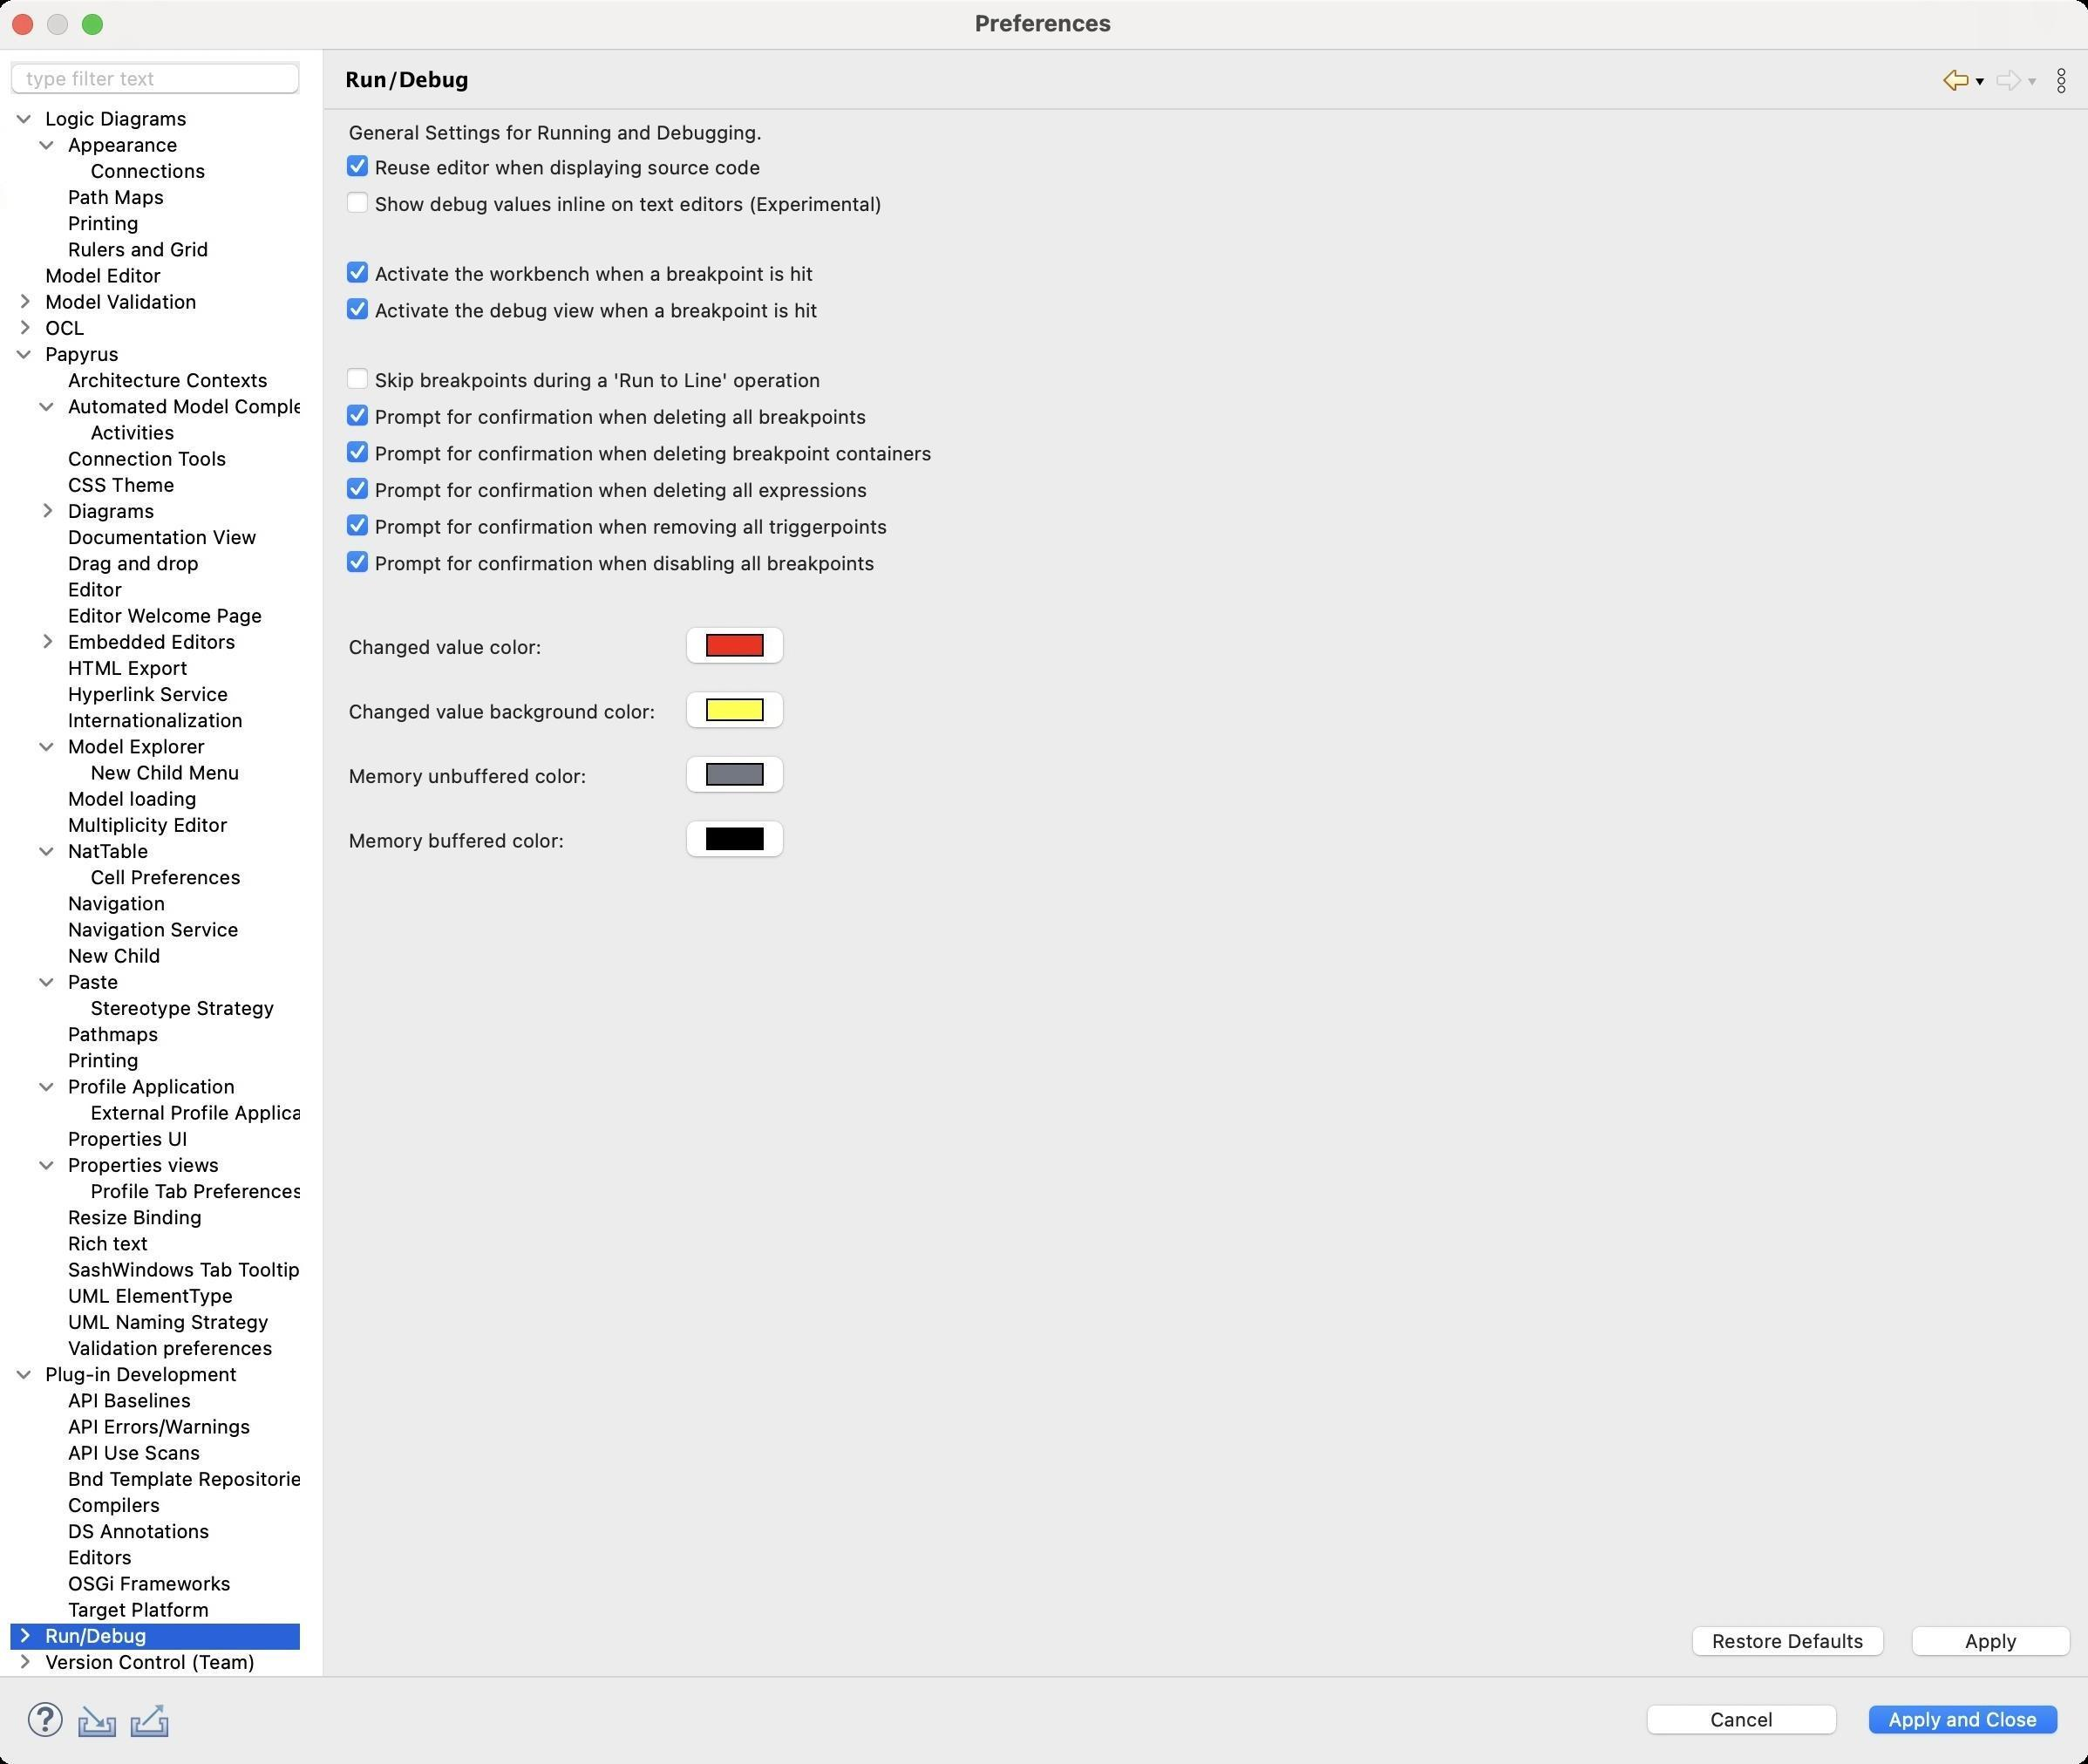
Accessibility tree:
{"name": "Preferences", "role": "AXWindow", "description": null, "role_description": "standard window", "value": null, "position": "480.00;38.00", "size": "1199;1012", "children": [{"name": "Apply_and_Close", "role": "AXButton", "description": null, "role_description": "button", "value": null, "position": "1067.00;974.00", "size": "120;27", "children": []}, {"name": "Cancel", "role": "AXButton", "description": null, "role_description": "button", "value": null, "position": "940.00;974.00", "size": "120;27", "children": []}, {"name": null, "role": "AXToolbar", "description": null, "role_description": "toolbar", "value": null, "position": "12.00;972.00", "size": "90;30", "children": [{"name": "Help", "role": "AXCheckBox", "description": null, "role_description": "checkbox", "value": 0, "position": "12.00;972.00", "size": "30;30", "children": []}, {"name": "Import", "role": "AXButton", "description": null, "role_description": "button", "value": null, "position": "42.00;972.00", "size": "30;30", "children": []}, {"name": "Export", "role": "AXButton", "description": null, "role_description": "button", "value": null, "position": "72.00;972.00", "size": "30;30", "children": []}]}, {"name": null, "role": "AXScrollArea", "description": null, "role_description": "scroll area", "value": null, "position": "199.00;69.00", "size": "995;887", "children": [{"name": "Apply", "role": "AXButton", "description": null, "role_description": "button", "value": null, "position": "1092.00;929.00", "size": "102;27", "children": []}, {"name": "Restore_Defaults", "role": "AXButton", "description": null, "role_description": "button", "value": null, "position": "966.00;929.00", "size": "121;27", "children": []}, {"name": "Color_Selector", "role": "AXButton", "description": null, "role_description": "button", "value": null, "position": "388.00;466.00", "size": "69;32", "children": []}, {"name": null, "role": "AXStaticText", "description": null, "role_description": "text", "value": "Memory buffered color:", "position": "199.00;475.00", "size": "128;14", "children": []}, {"name": "Color_Selector", "role": "AXButton", "description": null, "role_description": "button", "value": null, "position": "388.00;429.00", "size": "69;32", "children": []}, {"name": null, "role": "AXStaticText", "description": null, "role_description": "text", "value": "Memory unbuffered color:", "position": "199.00;438.00", "size": "141;14", "children": []}, {"name": "Color_Selector", "role": "AXButton", "description": null, "role_description": "button", "value": null, "position": "388.00;392.00", "size": "69;32", "children": []}, {"name": null, "role": "AXStaticText", "description": null, "role_description": "text", "value": "Changed value background color:", "position": "199.00;401.00", "size": "181;14", "children": []}, {"name": "Color_Selector", "role": "AXButton", "description": null, "role_description": "button", "value": null, "position": "388.00;355.00", "size": "69;32", "children": []}, {"name": null, "role": "AXStaticText", "description": null, "role_description": "text", "value": "Changed value color:", "position": "199.00;364.00", "size": "115;14", "children": []}, {"name": null, "role": "AXStaticText", "description": null, "role_description": "text", "value": "", "position": "199.00;336.00", "size": "995;14", "children": []}, {"name": "Prompt_for_confirmation_when_disabling_all_breakpoints", "role": "AXCheckBox", "description": null, "role_description": "checkbox", "value": 1, "position": "199.00;315.00", "size": "308;16", "children": []}, {"name": "Prompt_for_confirmation_when_removing_all_triggerpoints", "role": "AXCheckBox", "description": null, "role_description": "checkbox", "value": 1, "position": "199.00;294.00", "size": "315;16", "children": []}, {"name": "Prompt_for_confirmation_when_deleting_all_expressions", "role": "AXCheckBox", "description": null, "role_description": "checkbox", "value": 1, "position": "199.00;273.00", "size": "304;16", "children": []}, {"name": "Prompt_for_confirmation_when_deleting_breakpoint_containers", "role": "AXCheckBox", "description": null, "role_description": "checkbox", "value": 1, "position": "199.00;252.00", "size": "341;16", "children": []}, {"name": "Prompt_for_confirmation_when_deleting_all_breakpoints", "role": "AXCheckBox", "description": null, "role_description": "checkbox", "value": 1, "position": "199.00;231.00", "size": "303;16", "children": []}, {"name": "Skip_breakpoints_during_a_'Run_to_Line'_operation", "role": "AXCheckBox", "description": null, "role_description": "checkbox", "value": 0, "position": "199.00;210.00", "size": "277;16", "children": []}, {"name": null, "role": "AXStaticText", "description": null, "role_description": "text", "value": "", "position": "199.00;191.00", "size": "995;14", "children": []}, {"name": "Activate_the_debug_view_when_a_breakpoint_is_hit", "role": "AXCheckBox", "description": null, "role_description": "checkbox", "value": 1, "position": "199.00;170.00", "size": "275;16", "children": []}, {"name": "Activate_the_workbench_when_a_breakpoint_is_hit", "role": "AXCheckBox", "description": null, "role_description": "checkbox", "value": 1, "position": "199.00;149.00", "size": "273;16", "children": []}, {"name": null, "role": "AXStaticText", "description": null, "role_description": "text", "value": "", "position": "199.00;130.00", "size": "995;14", "children": []}, {"name": "Show_debug_values_inline_on_text_editors_(Experimental)", "role": "AXCheckBox", "description": null, "role_description": "checkbox", "value": 0, "position": "199.00;109.00", "size": "313;16", "children": []}, {"name": "Reuse_editor_when_displaying_source_code", "role": "AXCheckBox", "description": null, "role_description": "checkbox", "value": 1, "position": "199.00;88.00", "size": "243;16", "children": []}, {"name": null, "role": "AXStaticText", "description": null, "role_description": "text", "value": "General Settings for Running and Debugging.", "position": "199.00;69.00", "size": "995;14", "children": []}]}, {"name": null, "role": "AXToolbar", "description": "", "role_description": "toolbar", "value": null, "position": "1112.00;35.00", "size": "82;22", "children": [{"name": "Back_to_Target_Platform", "role": "AXMenuButton", "description": null, "role_description": "menu button", "value": null, "position": "1112.00;35.00", "size": "22;22", "children": []}, {"name": "Forward", "role": "AXMenuButton", "description": null, "role_description": "menu button", "value": null, "position": "1142.00;35.00", "size": "22;22", "children": []}, {"name": "Additional_Dialog_Actions", "role": "AXButton", "description": null, "role_description": "button", "value": null, "position": "1172.00;35.00", "size": "22;22", "children": []}]}, {"name": null, "role": "AXStaticText", "description": "", "role_description": "text", "value": "Run/Debug", "position": "196.00;35.00", "size": "909;21", "children": []}, {"name": null, "role": "AXSplitter", "description": null, "role_description": "splitter", "value": 180, "position": "180.00;28.00", "size": "5;933", "children": []}, {"name": null, "role": "AXScrollArea", "description": null, "role_description": "scroll area", "value": null, "position": "7.00;59.00", "size": "166;902", "children": [{"name": null, "role": "AXOutline", "description": null, "role_description": "outline", "value": null, "position": "7.00;-554.00", "size": "217;1515", "children": [{"name": null, "role": "AXRow", "description": null, "role_description": "outline row", "value": null, "position": "7.00;-554.00", "size": "217;15", "children": [{"name": null, "role": "AXGroup", "description": null, "role_description": "group", "value": null, "position": "7.00;-554.00", "size": "217;15", "children": [{"name": null, "role": "AXDisclosureTriangle", "description": null, "role_description": "disclosure triangle", "value": 0, "position": "9.00;-554.00", "size": "12;14", "children": []}, {"name": null, "role": "AXStaticText", "description": null, "role_description": "text", "value": "General", "position": "25.00;-554.00", "size": "198;14", "children": []}]}]}, {"name": null, "role": "AXRow", "description": null, "role_description": "outline row", "value": null, "position": "7.00;-539.00", "size": "217;15", "children": [{"name": null, "role": "AXGroup", "description": null, "role_description": "group", "value": null, "position": "7.00;-539.00", "size": "217;15", "children": [{"name": null, "role": "AXDisclosureTriangle", "description": null, "role_description": "disclosure triangle", "value": 0, "position": "9.00;-539.00", "size": "12;14", "children": []}, {"name": null, "role": "AXStaticText", "description": null, "role_description": "text", "value": "Alf", "position": "25.00;-539.00", "size": "198;14", "children": []}]}]}, {"name": null, "role": "AXRow", "description": null, "role_description": "outline row", "value": null, "position": "7.00;-524.00", "size": "217;15", "children": [{"name": null, "role": "AXGroup", "description": null, "role_description": "group", "value": null, "position": "7.00;-524.00", "size": "217;15", "children": [{"name": null, "role": "AXDisclosureTriangle", "description": null, "role_description": "disclosure triangle", "value": 0, "position": "9.00;-524.00", "size": "12;14", "children": []}, {"name": null, "role": "AXStaticText", "description": null, "role_description": "text", "value": "Ant", "position": "25.00;-524.00", "size": "198;14", "children": []}]}]}, {"name": null, "role": "AXRow", "description": null, "role_description": "outline row", "value": null, "position": "7.00;-509.00", "size": "217;15", "children": [{"name": null, "role": "AXGroup", "description": null, "role_description": "group", "value": null, "position": "7.00;-509.00", "size": "217;15", "children": [{"name": null, "role": "AXDisclosureTriangle", "description": null, "role_description": "disclosure triangle", "value": 0, "position": "9.00;-509.00", "size": "12;14", "children": []}, {"name": null, "role": "AXStaticText", "description": null, "role_description": "text", "value": "Context", "position": "25.00;-509.00", "size": "198;14", "children": []}]}]}, {"name": null, "role": "AXRow", "description": null, "role_description": "outline row", "value": null, "position": "7.00;-494.00", "size": "217;15", "children": [{"name": null, "role": "AXGroup", "description": null, "role_description": "group", "value": null, "position": "7.00;-494.00", "size": "217;15", "children": [{"name": null, "role": "AXDisclosureTriangle", "description": null, "role_description": "disclosure triangle", "value": 0, "position": "9.00;-494.00", "size": "12;14", "children": []}, {"name": null, "role": "AXStaticText", "description": null, "role_description": "text", "value": "CSS", "position": "25.00;-494.00", "size": "198;14", "children": []}]}]}, {"name": null, "role": "AXRow", "description": null, "role_description": "outline row", "value": null, "position": "7.00;-479.00", "size": "217;15", "children": [{"name": null, "role": "AXGroup", "description": null, "role_description": "group", "value": null, "position": "7.00;-479.00", "size": "217;15", "children": [{"name": null, "role": "AXDisclosureTriangle", "description": null, "role_description": "disclosure triangle", "value": 0, "position": "9.00;-479.00", "size": "12;14", "children": []}, {"name": null, "role": "AXStaticText", "description": null, "role_description": "text", "value": "EMF Compare", "position": "25.00;-479.00", "size": "198;14", "children": []}]}]}, {"name": null, "role": "AXRow", "description": null, "role_description": "outline row", "value": null, "position": "7.00;-464.00", "size": "217;15", "children": [{"name": null, "role": "AXGroup", "description": null, "role_description": "group", "value": null, "position": "7.00;-464.00", "size": "217;15", "children": [{"name": null, "role": "AXDisclosureTriangle", "description": null, "role_description": "disclosure triangle", "value": 0, "position": "9.00;-464.00", "size": "12;14", "children": []}, {"name": null, "role": "AXStaticText", "description": null, "role_description": "text", "value": "Help", "position": "25.00;-464.00", "size": "198;14", "children": []}]}]}, {"name": null, "role": "AXRow", "description": null, "role_description": "outline row", "value": null, "position": "7.00;-449.00", "size": "217;15", "children": [{"name": null, "role": "AXGroup", "description": null, "role_description": "group", "value": null, "position": "7.00;-449.00", "size": "217;15", "children": [{"name": null, "role": "AXDisclosureTriangle", "description": null, "role_description": "disclosure triangle", "value": 0, "position": "9.00;-449.00", "size": "12;14", "children": []}, {"name": null, "role": "AXStaticText", "description": null, "role_description": "text", "value": "Install/Update", "position": "25.00;-449.00", "size": "198;14", "children": []}]}]}, {"name": null, "role": "AXRow", "description": null, "role_description": "outline row", "value": null, "position": "7.00;-434.00", "size": "217;15", "children": [{"name": null, "role": "AXGroup", "description": null, "role_description": "group", "value": null, "position": "7.00;-434.00", "size": "217;15", "children": [{"name": null, "role": "AXDisclosureTriangle", "description": null, "role_description": "disclosure triangle", "value": 1, "position": "9.00;-434.00", "size": "12;14", "children": []}, {"name": null, "role": "AXStaticText", "description": null, "role_description": "text", "value": "Java", "position": "25.00;-434.00", "size": "198;14", "children": []}]}]}, {"name": null, "role": "AXRow", "description": null, "role_description": "outline row", "value": null, "position": "7.00;-419.00", "size": "217;15", "children": [{"name": null, "role": "AXGroup", "description": null, "role_description": "group", "value": null, "position": "7.00;-419.00", "size": "217;15", "children": [{"name": null, "role": "AXDisclosureTriangle", "description": null, "role_description": "disclosure triangle", "value": 0, "position": "22.00;-419.00", "size": "12;14", "children": []}, {"name": null, "role": "AXStaticText", "description": null, "role_description": "text", "value": "Appearance", "position": "38.00;-419.00", "size": "185;14", "children": []}]}]}, {"name": null, "role": "AXRow", "description": null, "role_description": "outline row", "value": null, "position": "7.00;-404.00", "size": "217;15", "children": [{"name": null, "role": "AXGroup", "description": null, "role_description": "group", "value": null, "position": "7.00;-404.00", "size": "217;15", "children": [{"name": null, "role": "AXDisclosureTriangle", "description": null, "role_description": "disclosure triangle", "value": 0, "position": "22.00;-404.00", "size": "12;14", "children": []}, {"name": null, "role": "AXStaticText", "description": null, "role_description": "text", "value": "Build Path", "position": "38.00;-404.00", "size": "185;14", "children": []}]}]}, {"name": null, "role": "AXRow", "description": null, "role_description": "outline row", "value": null, "position": "7.00;-389.00", "size": "217;15", "children": [{"name": null, "role": "AXStaticText", "description": null, "role_description": "text", "value": "Bytecode Outline", "position": "38.00;-389.00", "size": "185;14", "children": []}]}, {"name": null, "role": "AXRow", "description": null, "role_description": "outline row", "value": null, "position": "7.00;-374.00", "size": "217;15", "children": [{"name": null, "role": "AXGroup", "description": null, "role_description": "group", "value": null, "position": "7.00;-374.00", "size": "217;15", "children": [{"name": null, "role": "AXDisclosureTriangle", "description": null, "role_description": "disclosure triangle", "value": 0, "position": "22.00;-374.00", "size": "12;14", "children": []}, {"name": null, "role": "AXStaticText", "description": null, "role_description": "text", "value": "Code Style", "position": "38.00;-374.00", "size": "185;14", "children": []}]}]}, {"name": null, "role": "AXRow", "description": null, "role_description": "outline row", "value": null, "position": "7.00;-359.00", "size": "217;15", "children": [{"name": null, "role": "AXGroup", "description": null, "role_description": "group", "value": null, "position": "7.00;-359.00", "size": "217;15", "children": [{"name": null, "role": "AXDisclosureTriangle", "description": null, "role_description": "disclosure triangle", "value": 1, "position": "22.00;-359.00", "size": "12;14", "children": []}, {"name": null, "role": "AXStaticText", "description": null, "role_description": "text", "value": "Compiler", "position": "38.00;-359.00", "size": "185;14", "children": []}]}]}, {"name": null, "role": "AXRow", "description": null, "role_description": "outline row", "value": null, "position": "7.00;-344.00", "size": "217;15", "children": [{"name": null, "role": "AXStaticText", "description": null, "role_description": "text", "value": "Building", "position": "51.00;-344.00", "size": "172;14", "children": []}]}, {"name": null, "role": "AXRow", "description": null, "role_description": "outline row", "value": null, "position": "7.00;-329.00", "size": "217;15", "children": [{"name": null, "role": "AXStaticText", "description": null, "role_description": "text", "value": "Errors/Warnings", "position": "51.00;-329.00", "size": "172;14", "children": []}]}, {"name": null, "role": "AXRow", "description": null, "role_description": "outline row", "value": null, "position": "7.00;-314.00", "size": "217;15", "children": [{"name": null, "role": "AXStaticText", "description": null, "role_description": "text", "value": "Javadoc", "position": "51.00;-314.00", "size": "172;14", "children": []}]}, {"name": null, "role": "AXRow", "description": null, "role_description": "outline row", "value": null, "position": "7.00;-299.00", "size": "217;15", "children": [{"name": null, "role": "AXStaticText", "description": null, "role_description": "text", "value": "Task Tags", "position": "51.00;-299.00", "size": "172;14", "children": []}]}, {"name": null, "role": "AXRow", "description": null, "role_description": "outline row", "value": null, "position": "7.00;-284.00", "size": "217;15", "children": [{"name": null, "role": "AXGroup", "description": null, "role_description": "group", "value": null, "position": "7.00;-284.00", "size": "217;15", "children": [{"name": null, "role": "AXDisclosureTriangle", "description": null, "role_description": "disclosure triangle", "value": 1, "position": "22.00;-284.00", "size": "12;14", "children": []}, {"name": null, "role": "AXStaticText", "description": null, "role_description": "text", "value": "Debug", "position": "38.00;-284.00", "size": "185;14", "children": []}]}]}, {"name": null, "role": "AXRow", "description": null, "role_description": "outline row", "value": null, "position": "7.00;-269.00", "size": "217;15", "children": [{"name": null, "role": "AXStaticText", "description": null, "role_description": "text", "value": "Detail Formatters", "position": "51.00;-269.00", "size": "172;14", "children": []}]}, {"name": null, "role": "AXRow", "description": null, "role_description": "outline row", "value": null, "position": "7.00;-254.00", "size": "217;15", "children": [{"name": null, "role": "AXStaticText", "description": null, "role_description": "text", "value": "Heap Walking", "position": "51.00;-254.00", "size": "172;14", "children": []}]}, {"name": null, "role": "AXRow", "description": null, "role_description": "outline row", "value": null, "position": "7.00;-239.00", "size": "217;15", "children": [{"name": null, "role": "AXStaticText", "description": null, "role_description": "text", "value": "Logical Structures", "position": "51.00;-239.00", "size": "172;14", "children": []}]}, {"name": null, "role": "AXRow", "description": null, "role_description": "outline row", "value": null, "position": "7.00;-224.00", "size": "217;15", "children": [{"name": null, "role": "AXStaticText", "description": null, "role_description": "text", "value": "Primitive Display Options", "position": "51.00;-224.00", "size": "172;14", "children": []}]}, {"name": null, "role": "AXRow", "description": null, "role_description": "outline row", "value": null, "position": "7.00;-209.00", "size": "217;15", "children": [{"name": null, "role": "AXStaticText", "description": null, "role_description": "text", "value": "Step Filtering", "position": "51.00;-209.00", "size": "172;14", "children": []}]}, {"name": null, "role": "AXRow", "description": null, "role_description": "outline row", "value": null, "position": "7.00;-194.00", "size": "217;15", "children": [{"name": null, "role": "AXGroup", "description": null, "role_description": "group", "value": null, "position": "7.00;-194.00", "size": "217;15", "children": [{"name": null, "role": "AXDisclosureTriangle", "description": null, "role_description": "disclosure triangle", "value": 1, "position": "22.00;-194.00", "size": "12;14", "children": []}, {"name": null, "role": "AXStaticText", "description": null, "role_description": "text", "value": "Editor", "position": "38.00;-194.00", "size": "185;14", "children": []}]}]}, {"name": null, "role": "AXRow", "description": null, "role_description": "outline row", "value": null, "position": "7.00;-179.00", "size": "217;15", "children": [{"name": null, "role": "AXStaticText", "description": null, "role_description": "text", "value": "Code Minings", "position": "51.00;-179.00", "size": "172;14", "children": []}]}, {"name": null, "role": "AXRow", "description": null, "role_description": "outline row", "value": null, "position": "7.00;-164.00", "size": "217;15", "children": [{"name": null, "role": "AXGroup", "description": null, "role_description": "group", "value": null, "position": "7.00;-164.00", "size": "217;15", "children": [{"name": null, "role": "AXDisclosureTriangle", "description": null, "role_description": "disclosure triangle", "value": 1, "position": "35.00;-164.00", "size": "12;14", "children": []}, {"name": null, "role": "AXStaticText", "description": null, "role_description": "text", "value": "Content Assist", "position": "51.00;-164.00", "size": "172;14", "children": []}]}]}, {"name": null, "role": "AXRow", "description": null, "role_description": "outline row", "value": null, "position": "7.00;-149.00", "size": "217;15", "children": [{"name": null, "role": "AXStaticText", "description": null, "role_description": "text", "value": "Advanced", "position": "64.00;-149.00", "size": "159;14", "children": []}]}, {"name": null, "role": "AXRow", "description": null, "role_description": "outline row", "value": null, "position": "7.00;-134.00", "size": "217;15", "children": [{"name": null, "role": "AXStaticText", "description": null, "role_description": "text", "value": "Favorites", "position": "64.00;-134.00", "size": "159;14", "children": []}]}, {"name": null, "role": "AXRow", "description": null, "role_description": "outline row", "value": null, "position": "7.00;-119.00", "size": "217;15", "children": [{"name": null, "role": "AXStaticText", "description": null, "role_description": "text", "value": "Folding", "position": "51.00;-119.00", "size": "172;14", "children": []}]}, {"name": null, "role": "AXRow", "description": null, "role_description": "outline row", "value": null, "position": "7.00;-104.00", "size": "217;15", "children": [{"name": null, "role": "AXStaticText", "description": null, "role_description": "text", "value": "Hovers", "position": "51.00;-104.00", "size": "172;14", "children": []}]}, {"name": null, "role": "AXRow", "description": null, "role_description": "outline row", "value": null, "position": "7.00;-89.00", "size": "217;15", "children": [{"name": null, "role": "AXStaticText", "description": null, "role_description": "text", "value": "Mark Occurrences", "position": "51.00;-89.00", "size": "172;14", "children": []}]}, {"name": null, "role": "AXRow", "description": null, "role_description": "outline row", "value": null, "position": "7.00;-74.00", "size": "217;15", "children": [{"name": null, "role": "AXStaticText", "description": null, "role_description": "text", "value": "Save Actions", "position": "51.00;-74.00", "size": "172;14", "children": []}]}, {"name": null, "role": "AXRow", "description": null, "role_description": "outline row", "value": null, "position": "7.00;-59.00", "size": "217;15", "children": [{"name": null, "role": "AXStaticText", "description": null, "role_description": "text", "value": "Syntax Coloring", "position": "51.00;-59.00", "size": "172;14", "children": []}]}, {"name": null, "role": "AXRow", "description": null, "role_description": "outline row", "value": null, "position": "7.00;-44.00", "size": "217;15", "children": [{"name": null, "role": "AXStaticText", "description": null, "role_description": "text", "value": "Templates", "position": "51.00;-44.00", "size": "172;14", "children": []}]}, {"name": null, "role": "AXRow", "description": null, "role_description": "outline row", "value": null, "position": "7.00;-29.00", "size": "217;15", "children": [{"name": null, "role": "AXStaticText", "description": null, "role_description": "text", "value": "Typing", "position": "51.00;-29.00", "size": "172;14", "children": []}]}, {"name": null, "role": "AXRow", "description": null, "role_description": "outline row", "value": null, "position": "7.00;-14.00", "size": "217;15", "children": [{"name": null, "role": "AXGroup", "description": null, "role_description": "group", "value": null, "position": "7.00;-14.00", "size": "217;15", "children": [{"name": null, "role": "AXDisclosureTriangle", "description": null, "role_description": "disclosure triangle", "value": 1, "position": "22.00;-14.00", "size": "12;14", "children": []}, {"name": null, "role": "AXStaticText", "description": null, "role_description": "text", "value": "Installed JREs", "position": "38.00;-14.00", "size": "185;14", "children": []}]}]}, {"name": null, "role": "AXRow", "description": null, "role_description": "outline row", "value": null, "position": "7.00;1.00", "size": "217;15", "children": [{"name": null, "role": "AXStaticText", "description": null, "role_description": "text", "value": "Execution Environments", "position": "51.00;1.00", "size": "172;14", "children": []}]}, {"name": null, "role": "AXRow", "description": null, "role_description": "outline row", "value": null, "position": "7.00;16.00", "size": "217;15", "children": [{"name": null, "role": "AXStaticText", "description": null, "role_description": "text", "value": "JUnit", "position": "38.00;16.00", "size": "185;14", "children": []}]}, {"name": null, "role": "AXRow", "description": null, "role_description": "outline row", "value": null, "position": "7.00;31.00", "size": "217;15", "children": [{"name": null, "role": "AXStaticText", "description": null, "role_description": "text", "value": "Launching", "position": "38.00;31.00", "size": "185;14", "children": []}]}, {"name": null, "role": "AXRow", "description": null, "role_description": "outline row", "value": null, "position": "7.00;46.00", "size": "217;15", "children": [{"name": null, "role": "AXStaticText", "description": null, "role_description": "text", "value": "Properties Files Editor", "position": "38.00;46.00", "size": "185;14", "children": []}]}, {"name": null, "role": "AXRow", "description": null, "role_description": "outline row", "value": null, "position": "7.00;61.00", "size": "217;15", "children": [{"name": null, "role": "AXGroup", "description": null, "role_description": "group", "value": null, "position": "7.00;61.00", "size": "217;15", "children": [{"name": null, "role": "AXDisclosureTriangle", "description": null, "role_description": "disclosure triangle", "value": 1, "position": "9.00;61.00", "size": "12;14", "children": []}, {"name": null, "role": "AXStaticText", "description": null, "role_description": "text", "value": "Logic Diagrams", "position": "25.00;61.00", "size": "198;14", "children": []}]}]}, {"name": null, "role": "AXRow", "description": null, "role_description": "outline row", "value": null, "position": "7.00;76.00", "size": "217;15", "children": [{"name": null, "role": "AXGroup", "description": null, "role_description": "group", "value": null, "position": "7.00;76.00", "size": "217;15", "children": [{"name": null, "role": "AXDisclosureTriangle", "description": null, "role_description": "disclosure triangle", "value": 1, "position": "22.00;76.00", "size": "12;14", "children": []}, {"name": null, "role": "AXStaticText", "description": null, "role_description": "text", "value": "Appearance", "position": "38.00;76.00", "size": "185;14", "children": []}]}]}, {"name": null, "role": "AXRow", "description": null, "role_description": "outline row", "value": null, "position": "7.00;91.00", "size": "217;15", "children": [{"name": null, "role": "AXStaticText", "description": null, "role_description": "text", "value": "Connections", "position": "51.00;91.00", "size": "172;14", "children": []}]}, {"name": null, "role": "AXRow", "description": null, "role_description": "outline row", "value": null, "position": "7.00;106.00", "size": "217;15", "children": [{"name": null, "role": "AXStaticText", "description": null, "role_description": "text", "value": "Path Maps", "position": "38.00;106.00", "size": "185;14", "children": []}]}, {"name": null, "role": "AXRow", "description": null, "role_description": "outline row", "value": null, "position": "7.00;121.00", "size": "217;15", "children": [{"name": null, "role": "AXStaticText", "description": null, "role_description": "text", "value": "Printing", "position": "38.00;121.00", "size": "185;14", "children": []}]}, {"name": null, "role": "AXRow", "description": null, "role_description": "outline row", "value": null, "position": "7.00;136.00", "size": "217;15", "children": [{"name": null, "role": "AXStaticText", "description": null, "role_description": "text", "value": "Rulers and Grid", "position": "38.00;136.00", "size": "185;14", "children": []}]}, {"name": null, "role": "AXRow", "description": null, "role_description": "outline row", "value": null, "position": "7.00;151.00", "size": "217;15", "children": [{"name": null, "role": "AXStaticText", "description": null, "role_description": "text", "value": "Model Editor", "position": "25.00;151.00", "size": "198;14", "children": []}]}, {"name": null, "role": "AXRow", "description": null, "role_description": "outline row", "value": null, "position": "7.00;166.00", "size": "217;15", "children": [{"name": null, "role": "AXGroup", "description": null, "role_description": "group", "value": null, "position": "7.00;166.00", "size": "217;15", "children": [{"name": null, "role": "AXDisclosureTriangle", "description": null, "role_description": "disclosure triangle", "value": 0, "position": "9.00;166.00", "size": "12;14", "children": []}, {"name": null, "role": "AXStaticText", "description": null, "role_description": "text", "value": "Model Validation", "position": "25.00;166.00", "size": "198;14", "children": []}]}]}, {"name": null, "role": "AXRow", "description": null, "role_description": "outline row", "value": null, "position": "7.00;181.00", "size": "217;15", "children": [{"name": null, "role": "AXGroup", "description": null, "role_description": "group", "value": null, "position": "7.00;181.00", "size": "217;15", "children": [{"name": null, "role": "AXDisclosureTriangle", "description": null, "role_description": "disclosure triangle", "value": 0, "position": "9.00;181.00", "size": "12;14", "children": []}, {"name": null, "role": "AXStaticText", "description": null, "role_description": "text", "value": "OCL", "position": "25.00;181.00", "size": "198;14", "children": []}]}]}, {"name": null, "role": "AXRow", "description": null, "role_description": "outline row", "value": null, "position": "7.00;196.00", "size": "217;15", "children": [{"name": null, "role": "AXGroup", "description": null, "role_description": "group", "value": null, "position": "7.00;196.00", "size": "217;15", "children": [{"name": null, "role": "AXDisclosureTriangle", "description": null, "role_description": "disclosure triangle", "value": 1, "position": "9.00;196.00", "size": "12;14", "children": []}, {"name": null, "role": "AXStaticText", "description": null, "role_description": "text", "value": "Papyrus", "position": "25.00;196.00", "size": "198;14", "children": []}]}]}, {"name": null, "role": "AXRow", "description": null, "role_description": "outline row", "value": null, "position": "7.00;211.00", "size": "217;15", "children": [{"name": null, "role": "AXStaticText", "description": null, "role_description": "text", "value": "Architecture Contexts", "position": "38.00;211.00", "size": "185;14", "children": []}]}, {"name": null, "role": "AXRow", "description": null, "role_description": "outline row", "value": null, "position": "7.00;226.00", "size": "217;15", "children": [{"name": null, "role": "AXGroup", "description": null, "role_description": "group", "value": null, "position": "7.00;226.00", "size": "217;15", "children": [{"name": null, "role": "AXDisclosureTriangle", "description": null, "role_description": "disclosure triangle", "value": 1, "position": "22.00;226.00", "size": "12;14", "children": []}, {"name": null, "role": "AXStaticText", "description": null, "role_description": "text", "value": "Automated Model Completion", "position": "38.00;226.00", "size": "185;14", "children": []}]}]}, {"name": null, "role": "AXRow", "description": null, "role_description": "outline row", "value": null, "position": "7.00;241.00", "size": "217;15", "children": [{"name": null, "role": "AXStaticText", "description": null, "role_description": "text", "value": "Activities", "position": "51.00;241.00", "size": "172;14", "children": []}]}, {"name": null, "role": "AXRow", "description": null, "role_description": "outline row", "value": null, "position": "7.00;256.00", "size": "217;15", "children": [{"name": null, "role": "AXStaticText", "description": null, "role_description": "text", "value": "Connection Tools", "position": "38.00;256.00", "size": "185;14", "children": []}]}, {"name": null, "role": "AXRow", "description": null, "role_description": "outline row", "value": null, "position": "7.00;271.00", "size": "217;15", "children": [{"name": null, "role": "AXStaticText", "description": null, "role_description": "text", "value": "CSS Theme", "position": "38.00;271.00", "size": "185;14", "children": []}]}, {"name": null, "role": "AXRow", "description": null, "role_description": "outline row", "value": null, "position": "7.00;286.00", "size": "217;15", "children": [{"name": null, "role": "AXGroup", "description": null, "role_description": "group", "value": null, "position": "7.00;286.00", "size": "217;15", "children": [{"name": null, "role": "AXDisclosureTriangle", "description": null, "role_description": "disclosure triangle", "value": 0, "position": "22.00;286.00", "size": "12;14", "children": []}, {"name": null, "role": "AXStaticText", "description": null, "role_description": "text", "value": "Diagrams", "position": "38.00;286.00", "size": "185;14", "children": []}]}]}, {"name": null, "role": "AXRow", "description": null, "role_description": "outline row", "value": null, "position": "7.00;301.00", "size": "217;15", "children": [{"name": null, "role": "AXStaticText", "description": null, "role_description": "text", "value": "Documentation View", "position": "38.00;301.00", "size": "185;14", "children": []}]}, {"name": null, "role": "AXRow", "description": null, "role_description": "outline row", "value": null, "position": "7.00;316.00", "size": "217;15", "children": [{"name": null, "role": "AXStaticText", "description": null, "role_description": "text", "value": "Drag and drop", "position": "38.00;316.00", "size": "185;14", "children": []}]}, {"name": null, "role": "AXRow", "description": null, "role_description": "outline row", "value": null, "position": "7.00;331.00", "size": "217;15", "children": [{"name": null, "role": "AXStaticText", "description": null, "role_description": "text", "value": "Editor", "position": "38.00;331.00", "size": "185;14", "children": []}]}, {"name": null, "role": "AXRow", "description": null, "role_description": "outline row", "value": null, "position": "7.00;346.00", "size": "217;15", "children": [{"name": null, "role": "AXStaticText", "description": null, "role_description": "text", "value": "Editor Welcome Page", "position": "38.00;346.00", "size": "185;14", "children": []}]}, {"name": null, "role": "AXRow", "description": null, "role_description": "outline row", "value": null, "position": "7.00;361.00", "size": "217;15", "children": [{"name": null, "role": "AXGroup", "description": null, "role_description": "group", "value": null, "position": "7.00;361.00", "size": "217;15", "children": [{"name": null, "role": "AXDisclosureTriangle", "description": null, "role_description": "disclosure triangle", "value": 0, "position": "22.00;361.00", "size": "12;14", "children": []}, {"name": null, "role": "AXStaticText", "description": null, "role_description": "text", "value": "Embedded Editors", "position": "38.00;361.00", "size": "185;14", "children": []}]}]}, {"name": null, "role": "AXRow", "description": null, "role_description": "outline row", "value": null, "position": "7.00;376.00", "size": "217;15", "children": [{"name": null, "role": "AXStaticText", "description": null, "role_description": "text", "value": "HTML Export", "position": "38.00;376.00", "size": "185;14", "children": []}]}, {"name": null, "role": "AXRow", "description": null, "role_description": "outline row", "value": null, "position": "7.00;391.00", "size": "217;15", "children": [{"name": null, "role": "AXStaticText", "description": null, "role_description": "text", "value": "Hyperlink Service", "position": "38.00;391.00", "size": "185;14", "children": []}]}, {"name": null, "role": "AXRow", "description": null, "role_description": "outline row", "value": null, "position": "7.00;406.00", "size": "217;15", "children": [{"name": null, "role": "AXStaticText", "description": null, "role_description": "text", "value": "Internationalization", "position": "38.00;406.00", "size": "185;14", "children": []}]}, {"name": null, "role": "AXRow", "description": null, "role_description": "outline row", "value": null, "position": "7.00;421.00", "size": "217;15", "children": [{"name": null, "role": "AXGroup", "description": null, "role_description": "group", "value": null, "position": "7.00;421.00", "size": "217;15", "children": [{"name": null, "role": "AXDisclosureTriangle", "description": null, "role_description": "disclosure triangle", "value": 1, "position": "22.00;421.00", "size": "12;14", "children": []}, {"name": null, "role": "AXStaticText", "description": null, "role_description": "text", "value": "Model Explorer", "position": "38.00;421.00", "size": "185;14", "children": []}]}]}, {"name": null, "role": "AXRow", "description": null, "role_description": "outline row", "value": null, "position": "7.00;436.00", "size": "217;15", "children": [{"name": null, "role": "AXStaticText", "description": null, "role_description": "text", "value": "New Child Menu", "position": "51.00;436.00", "size": "172;14", "children": []}]}, {"name": null, "role": "AXRow", "description": null, "role_description": "outline row", "value": null, "position": "7.00;451.00", "size": "217;15", "children": [{"name": null, "role": "AXStaticText", "description": null, "role_description": "text", "value": "Model loading", "position": "38.00;451.00", "size": "185;14", "children": []}]}, {"name": null, "role": "AXRow", "description": null, "role_description": "outline row", "value": null, "position": "7.00;466.00", "size": "217;15", "children": [{"name": null, "role": "AXStaticText", "description": null, "role_description": "text", "value": "Multiplicity Editor", "position": "38.00;466.00", "size": "185;14", "children": []}]}, {"name": null, "role": "AXRow", "description": null, "role_description": "outline row", "value": null, "position": "7.00;481.00", "size": "217;15", "children": [{"name": null, "role": "AXGroup", "description": null, "role_description": "group", "value": null, "position": "7.00;481.00", "size": "217;15", "children": [{"name": null, "role": "AXDisclosureTriangle", "description": null, "role_description": "disclosure triangle", "value": 1, "position": "22.00;481.00", "size": "12;14", "children": []}, {"name": null, "role": "AXStaticText", "description": null, "role_description": "text", "value": "NatTable", "position": "38.00;481.00", "size": "185;14", "children": []}]}]}, {"name": null, "role": "AXRow", "description": null, "role_description": "outline row", "value": null, "position": "7.00;496.00", "size": "217;15", "children": [{"name": null, "role": "AXStaticText", "description": null, "role_description": "text", "value": "Cell Preferences", "position": "51.00;496.00", "size": "172;14", "children": []}]}, {"name": null, "role": "AXRow", "description": null, "role_description": "outline row", "value": null, "position": "7.00;511.00", "size": "217;15", "children": [{"name": null, "role": "AXStaticText", "description": null, "role_description": "text", "value": "Navigation", "position": "38.00;511.00", "size": "185;14", "children": []}]}, {"name": null, "role": "AXRow", "description": null, "role_description": "outline row", "value": null, "position": "7.00;526.00", "size": "217;15", "children": [{"name": null, "role": "AXStaticText", "description": null, "role_description": "text", "value": "Navigation Service", "position": "38.00;526.00", "size": "185;14", "children": []}]}, {"name": null, "role": "AXRow", "description": null, "role_description": "outline row", "value": null, "position": "7.00;541.00", "size": "217;15", "children": [{"name": null, "role": "AXStaticText", "description": null, "role_description": "text", "value": "New Child", "position": "38.00;541.00", "size": "185;14", "children": []}]}, {"name": null, "role": "AXRow", "description": null, "role_description": "outline row", "value": null, "position": "7.00;556.00", "size": "217;15", "children": [{"name": null, "role": "AXGroup", "description": null, "role_description": "group", "value": null, "position": "7.00;556.00", "size": "217;15", "children": [{"name": null, "role": "AXDisclosureTriangle", "description": null, "role_description": "disclosure triangle", "value": 1, "position": "22.00;556.00", "size": "12;14", "children": []}, {"name": null, "role": "AXStaticText", "description": null, "role_description": "text", "value": "Paste", "position": "38.00;556.00", "size": "185;14", "children": []}]}]}, {"name": null, "role": "AXRow", "description": null, "role_description": "outline row", "value": null, "position": "7.00;571.00", "size": "217;15", "children": [{"name": null, "role": "AXStaticText", "description": null, "role_description": "text", "value": "Stereotype Strategy", "position": "51.00;571.00", "size": "172;14", "children": []}]}, {"name": null, "role": "AXRow", "description": null, "role_description": "outline row", "value": null, "position": "7.00;586.00", "size": "217;15", "children": [{"name": null, "role": "AXStaticText", "description": null, "role_description": "text", "value": "Pathmaps", "position": "38.00;586.00", "size": "185;14", "children": []}]}, {"name": null, "role": "AXRow", "description": null, "role_description": "outline row", "value": null, "position": "7.00;601.00", "size": "217;15", "children": [{"name": null, "role": "AXStaticText", "description": null, "role_description": "text", "value": "Printing", "position": "38.00;601.00", "size": "185;14", "children": []}]}, {"name": null, "role": "AXRow", "description": null, "role_description": "outline row", "value": null, "position": "7.00;616.00", "size": "217;15", "children": [{"name": null, "role": "AXGroup", "description": null, "role_description": "group", "value": null, "position": "7.00;616.00", "size": "217;15", "children": [{"name": null, "role": "AXDisclosureTriangle", "description": null, "role_description": "disclosure triangle", "value": 1, "position": "22.00;616.00", "size": "12;14", "children": []}, {"name": null, "role": "AXStaticText", "description": null, "role_description": "text", "value": "Profile Application", "position": "38.00;616.00", "size": "185;14", "children": []}]}]}, {"name": null, "role": "AXRow", "description": null, "role_description": "outline row", "value": null, "position": "7.00;631.00", "size": "217;15", "children": [{"name": null, "role": "AXStaticText", "description": null, "role_description": "text", "value": "External Profile Applications tool", "position": "51.00;631.00", "size": "172;14", "children": []}]}, {"name": null, "role": "AXRow", "description": null, "role_description": "outline row", "value": null, "position": "7.00;646.00", "size": "217;15", "children": [{"name": null, "role": "AXStaticText", "description": null, "role_description": "text", "value": "Properties UI", "position": "38.00;646.00", "size": "185;14", "children": []}]}, {"name": null, "role": "AXRow", "description": null, "role_description": "outline row", "value": null, "position": "7.00;661.00", "size": "217;15", "children": [{"name": null, "role": "AXGroup", "description": null, "role_description": "group", "value": null, "position": "7.00;661.00", "size": "217;15", "children": [{"name": null, "role": "AXDisclosureTriangle", "description": null, "role_description": "disclosure triangle", "value": 1, "position": "22.00;661.00", "size": "12;14", "children": []}, {"name": null, "role": "AXStaticText", "description": null, "role_description": "text", "value": "Properties views", "position": "38.00;661.00", "size": "185;14", "children": []}]}]}, {"name": null, "role": "AXRow", "description": null, "role_description": "outline row", "value": null, "position": "7.00;676.00", "size": "217;15", "children": [{"name": null, "role": "AXStaticText", "description": null, "role_description": "text", "value": "Profile Tab Preferences", "position": "51.00;676.00", "size": "172;14", "children": []}]}, {"name": null, "role": "AXRow", "description": null, "role_description": "outline row", "value": null, "position": "7.00;691.00", "size": "217;15", "children": [{"name": null, "role": "AXStaticText", "description": null, "role_description": "text", "value": "Resize Binding", "position": "38.00;691.00", "size": "185;14", "children": []}]}, {"name": null, "role": "AXRow", "description": null, "role_description": "outline row", "value": null, "position": "7.00;706.00", "size": "217;15", "children": [{"name": null, "role": "AXStaticText", "description": null, "role_description": "text", "value": "Rich text", "position": "38.00;706.00", "size": "185;14", "children": []}]}, {"name": null, "role": "AXRow", "description": null, "role_description": "outline row", "value": null, "position": "7.00;721.00", "size": "217;15", "children": [{"name": null, "role": "AXStaticText", "description": null, "role_description": "text", "value": "SashWindows Tab Tooltips", "position": "38.00;721.00", "size": "185;14", "children": []}]}, {"name": null, "role": "AXRow", "description": null, "role_description": "outline row", "value": null, "position": "7.00;736.00", "size": "217;15", "children": [{"name": null, "role": "AXStaticText", "description": null, "role_description": "text", "value": "UML ElementType", "position": "38.00;736.00", "size": "185;14", "children": []}]}, {"name": null, "role": "AXRow", "description": null, "role_description": "outline row", "value": null, "position": "7.00;751.00", "size": "217;15", "children": [{"name": null, "role": "AXStaticText", "description": null, "role_description": "text", "value": "UML Naming Strategy", "position": "38.00;751.00", "size": "185;14", "children": []}]}, {"name": null, "role": "AXRow", "description": null, "role_description": "outline row", "value": null, "position": "7.00;766.00", "size": "217;15", "children": [{"name": null, "role": "AXStaticText", "description": null, "role_description": "text", "value": "Validation preferences", "position": "38.00;766.00", "size": "185;14", "children": []}]}, {"name": null, "role": "AXRow", "description": null, "role_description": "outline row", "value": null, "position": "7.00;781.00", "size": "217;15", "children": [{"name": null, "role": "AXGroup", "description": null, "role_description": "group", "value": null, "position": "7.00;781.00", "size": "217;15", "children": [{"name": null, "role": "AXDisclosureTriangle", "description": null, "role_description": "disclosure triangle", "value": 1, "position": "9.00;781.00", "size": "12;14", "children": []}, {"name": null, "role": "AXStaticText", "description": null, "role_description": "text", "value": "Plug-in Development", "position": "25.00;781.00", "size": "198;14", "children": []}]}]}, {"name": null, "role": "AXRow", "description": null, "role_description": "outline row", "value": null, "position": "7.00;796.00", "size": "217;15", "children": [{"name": null, "role": "AXStaticText", "description": null, "role_description": "text", "value": "API Baselines", "position": "38.00;796.00", "size": "185;14", "children": []}]}, {"name": null, "role": "AXRow", "description": null, "role_description": "outline row", "value": null, "position": "7.00;811.00", "size": "217;15", "children": [{"name": null, "role": "AXStaticText", "description": null, "role_description": "text", "value": "API Errors/Warnings", "position": "38.00;811.00", "size": "185;14", "children": []}]}, {"name": null, "role": "AXRow", "description": null, "role_description": "outline row", "value": null, "position": "7.00;826.00", "size": "217;15", "children": [{"name": null, "role": "AXStaticText", "description": null, "role_description": "text", "value": "API Use Scans", "position": "38.00;826.00", "size": "185;14", "children": []}]}, {"name": null, "role": "AXRow", "description": null, "role_description": "outline row", "value": null, "position": "7.00;841.00", "size": "217;15", "children": [{"name": null, "role": "AXStaticText", "description": null, "role_description": "text", "value": "Bnd Template Repositories", "position": "38.00;841.00", "size": "185;14", "children": []}]}, {"name": null, "role": "AXRow", "description": null, "role_description": "outline row", "value": null, "position": "7.00;856.00", "size": "217;15", "children": [{"name": null, "role": "AXStaticText", "description": null, "role_description": "text", "value": "Compilers", "position": "38.00;856.00", "size": "185;14", "children": []}]}, {"name": null, "role": "AXRow", "description": null, "role_description": "outline row", "value": null, "position": "7.00;871.00", "size": "217;15", "children": [{"name": null, "role": "AXStaticText", "description": null, "role_description": "text", "value": "DS Annotations", "position": "38.00;871.00", "size": "185;14", "children": []}]}, {"name": null, "role": "AXRow", "description": null, "role_description": "outline row", "value": null, "position": "7.00;886.00", "size": "217;15", "children": [{"name": null, "role": "AXStaticText", "description": null, "role_description": "text", "value": "Editors", "position": "38.00;886.00", "size": "185;14", "children": []}]}, {"name": null, "role": "AXRow", "description": null, "role_description": "outline row", "value": null, "position": "7.00;901.00", "size": "217;15", "children": [{"name": null, "role": "AXStaticText", "description": null, "role_description": "text", "value": "OSGi Frameworks", "position": "38.00;901.00", "size": "185;14", "children": []}]}, {"name": null, "role": "AXRow", "description": null, "role_description": "outline row", "value": null, "position": "7.00;916.00", "size": "217;15", "children": [{"name": null, "role": "AXStaticText", "description": null, "role_description": "text", "value": "Target Platform", "position": "38.00;916.00", "size": "185;14", "children": []}]}, {"name": null, "role": "AXRow", "description": null, "role_description": "outline row", "value": null, "position": "7.00;931.00", "size": "217;15", "children": [{"name": null, "role": "AXGroup", "description": null, "role_description": "group", "value": null, "position": "7.00;931.00", "size": "217;15", "children": [{"name": null, "role": "AXDisclosureTriangle", "description": null, "role_description": "disclosure triangle", "value": 0, "position": "9.00;931.00", "size": "12;14", "children": []}, {"name": null, "role": "AXStaticText", "description": null, "role_description": "text", "value": "Run/Debug", "position": "25.00;931.00", "size": "198;14", "children": []}]}]}, {"name": null, "role": "AXRow", "description": null, "role_description": "outline row", "value": null, "position": "7.00;946.00", "size": "217;15", "children": [{"name": null, "role": "AXGroup", "description": null, "role_description": "group", "value": null, "position": "7.00;946.00", "size": "217;15", "children": [{"name": null, "role": "AXDisclosureTriangle", "description": null, "role_description": "disclosure triangle", "value": 0, "position": "9.00;946.00", "size": "12;14", "children": []}, {"name": null, "role": "AXStaticText", "description": null, "role_description": "text", "value": "Version Control (Team)", "position": "25.00;946.00", "size": "198;14", "children": []}]}]}, {"name": null, "role": "AXColumn", "description": null, "role_description": "column", "value": null, "position": "7.00;-554.00", "size": "217;1515", "children": []}]}, {"name": null, "role": "AXScrollBar", "description": null, "role_description": "scroll bar", "value": 0.0, "position": "7.00;945.00", "size": "166;16", "children": [{"name": null, "role": "AXValueIndicator", "description": null, "role_description": "value indicator", "value": 0.0, "position": "8.00;949.00", "size": "125;12", "children": []}, {"name": null, "role": "AXButton", "description": null, "role_description": "increment arrow button", "value": null, "position": "7.00;945.00", "size": "0;0", "children": []}, {"name": null, "role": "AXButton", "description": null, "role_description": "decrement arrow button", "value": null, "position": "7.00;945.00", "size": "0;0", "children": []}, {"name": null, "role": "AXButton", "description": null, "role_description": "increment page button", "value": null, "position": "133.50;949.00", "size": "40;12", "children": []}, {"name": null, "role": "AXButton", "description": null, "role_description": "decrement page button", "value": null, "position": "7.00;949.00", "size": "1;12", "children": []}]}, {"name": null, "role": "AXScrollBar", "description": null, "role_description": "scroll bar", "value": 1.0, "position": "157.00;59.00", "size": "16;902", "children": [{"name": null, "role": "AXValueIndicator", "description": null, "role_description": "value indicator", "value": 1.0, "position": "161.00;424.50", "size": "12;536", "children": []}, {"name": null, "role": "AXButton", "description": null, "role_description": "increment arrow button", "value": null, "position": "157.00;59.00", "size": "0;0", "children": []}, {"name": null, "role": "AXButton", "description": null, "role_description": "decrement arrow button", "value": null, "position": "157.00;59.00", "size": "0;0", "children": []}, {"name": null, "role": "AXButton", "description": null, "role_description": "increment page button", "value": null, "position": "161.00;960.00", "size": "12;1", "children": []}, {"name": null, "role": "AXButton", "description": null, "role_description": "decrement page button", "value": null, "position": "161.00;59.00", "size": "12;365", "children": []}]}]}, {"name": "type_filter_text", "role": "AXTextField", "description": null, "role_description": "search text field", "value": "", "position": "7.00;35.00", "size": "166;19", "children": []}, {"name": null, "role": "AXButton", "description": null, "role_description": "close button", "value": null, "position": "7.00;6.00", "size": "14;16", "children": []}, {"name": null, "role": "AXButton", "description": null, "role_description": "zoom button", "value": null, "position": "47.00;6.00", "size": "14;16", "children": [{"name": null, "role": "AXGroup", "description": null, "role_description": "group", "value": null, "position": "47.00;6.00", "size": "14;16", "children": [{"name": null, "role": "AXGroup", "description": null, "role_description": "group", "value": null, "position": "47.00;6.00", "size": "14;16", "children": []}]}]}, {"name": null, "role": "AXButton", "description": null, "role_description": "minimize button", "value": null, "position": "27.00;6.00", "size": "14;16", "children": []}, {"name": null, "role": "AXStaticText", "description": null, "role_description": "text", "value": "Preferences", "position": "558.00;5.00", "size": "83;16", "children": []}]}